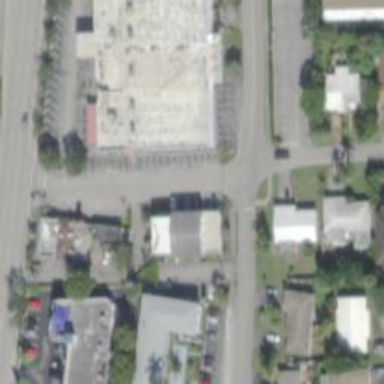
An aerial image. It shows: Building housing bowling alley.